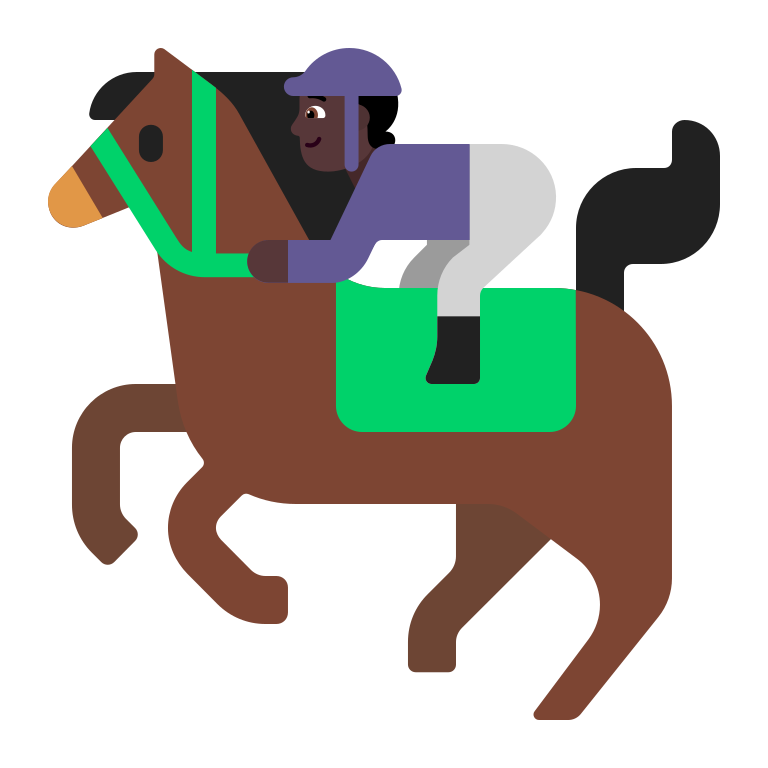
horse racing flat dark